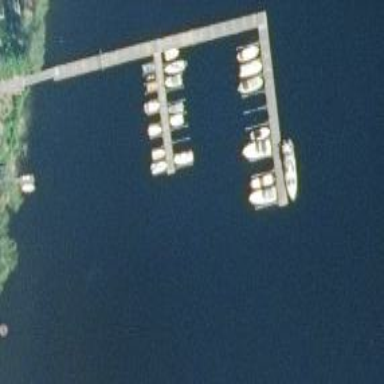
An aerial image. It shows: Pier with mooring facilities.